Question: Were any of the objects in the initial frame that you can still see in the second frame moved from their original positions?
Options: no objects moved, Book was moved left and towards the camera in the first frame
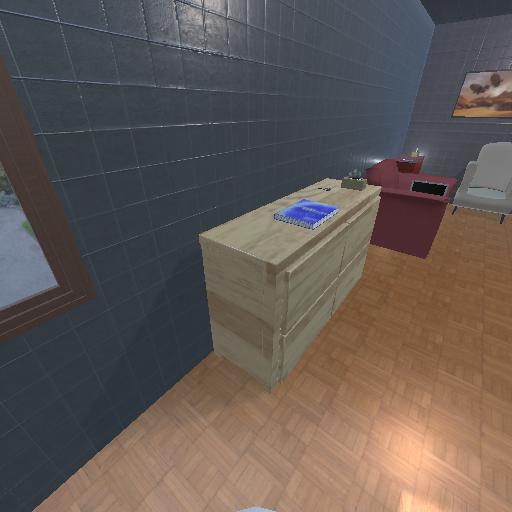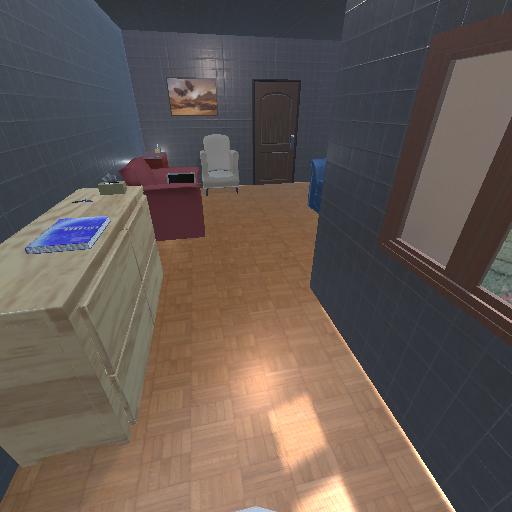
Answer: no objects moved